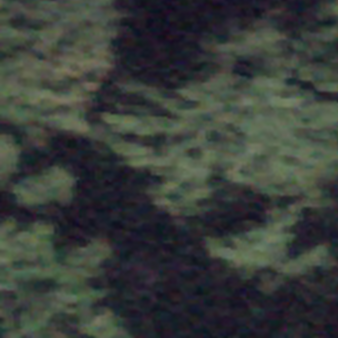
Label: other